Aerial crown-view tile of a tropical tree (Barro Colorado Island, Panama), acquired 20250715:
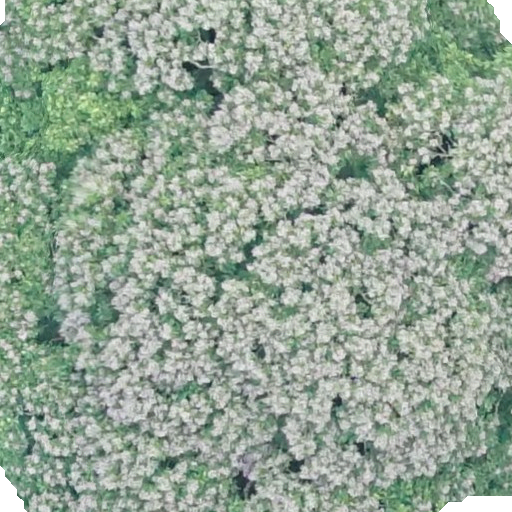
Species: Dipteryx oleifera
GBIF accepted scientific name: Dipteryx oleifera
Crown area: 561.026 m²